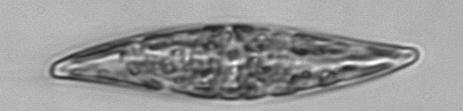
Label: Pleurosigma